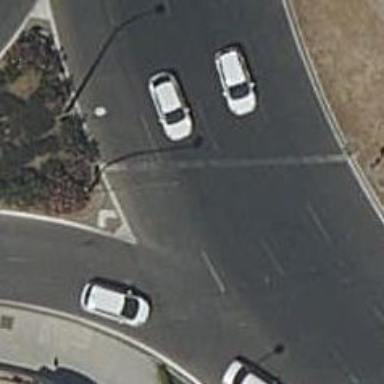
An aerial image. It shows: Primary highway with asphalt surface leading to roundabout.